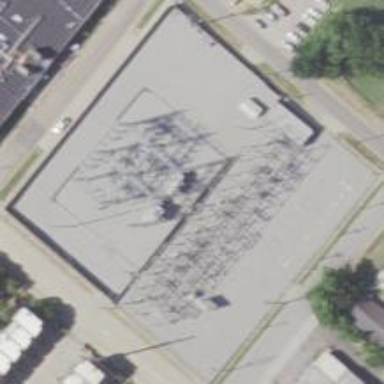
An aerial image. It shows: Power substation surrounded by fence.